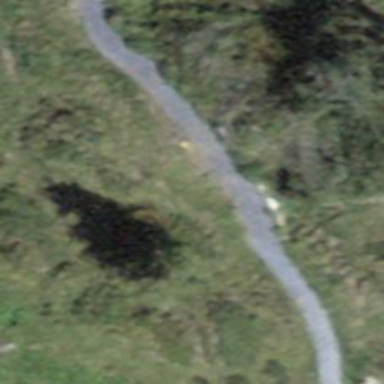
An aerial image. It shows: Gravel path.